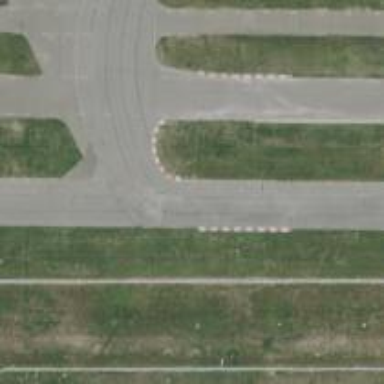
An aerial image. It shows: Raceway for motor sports.